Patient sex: M
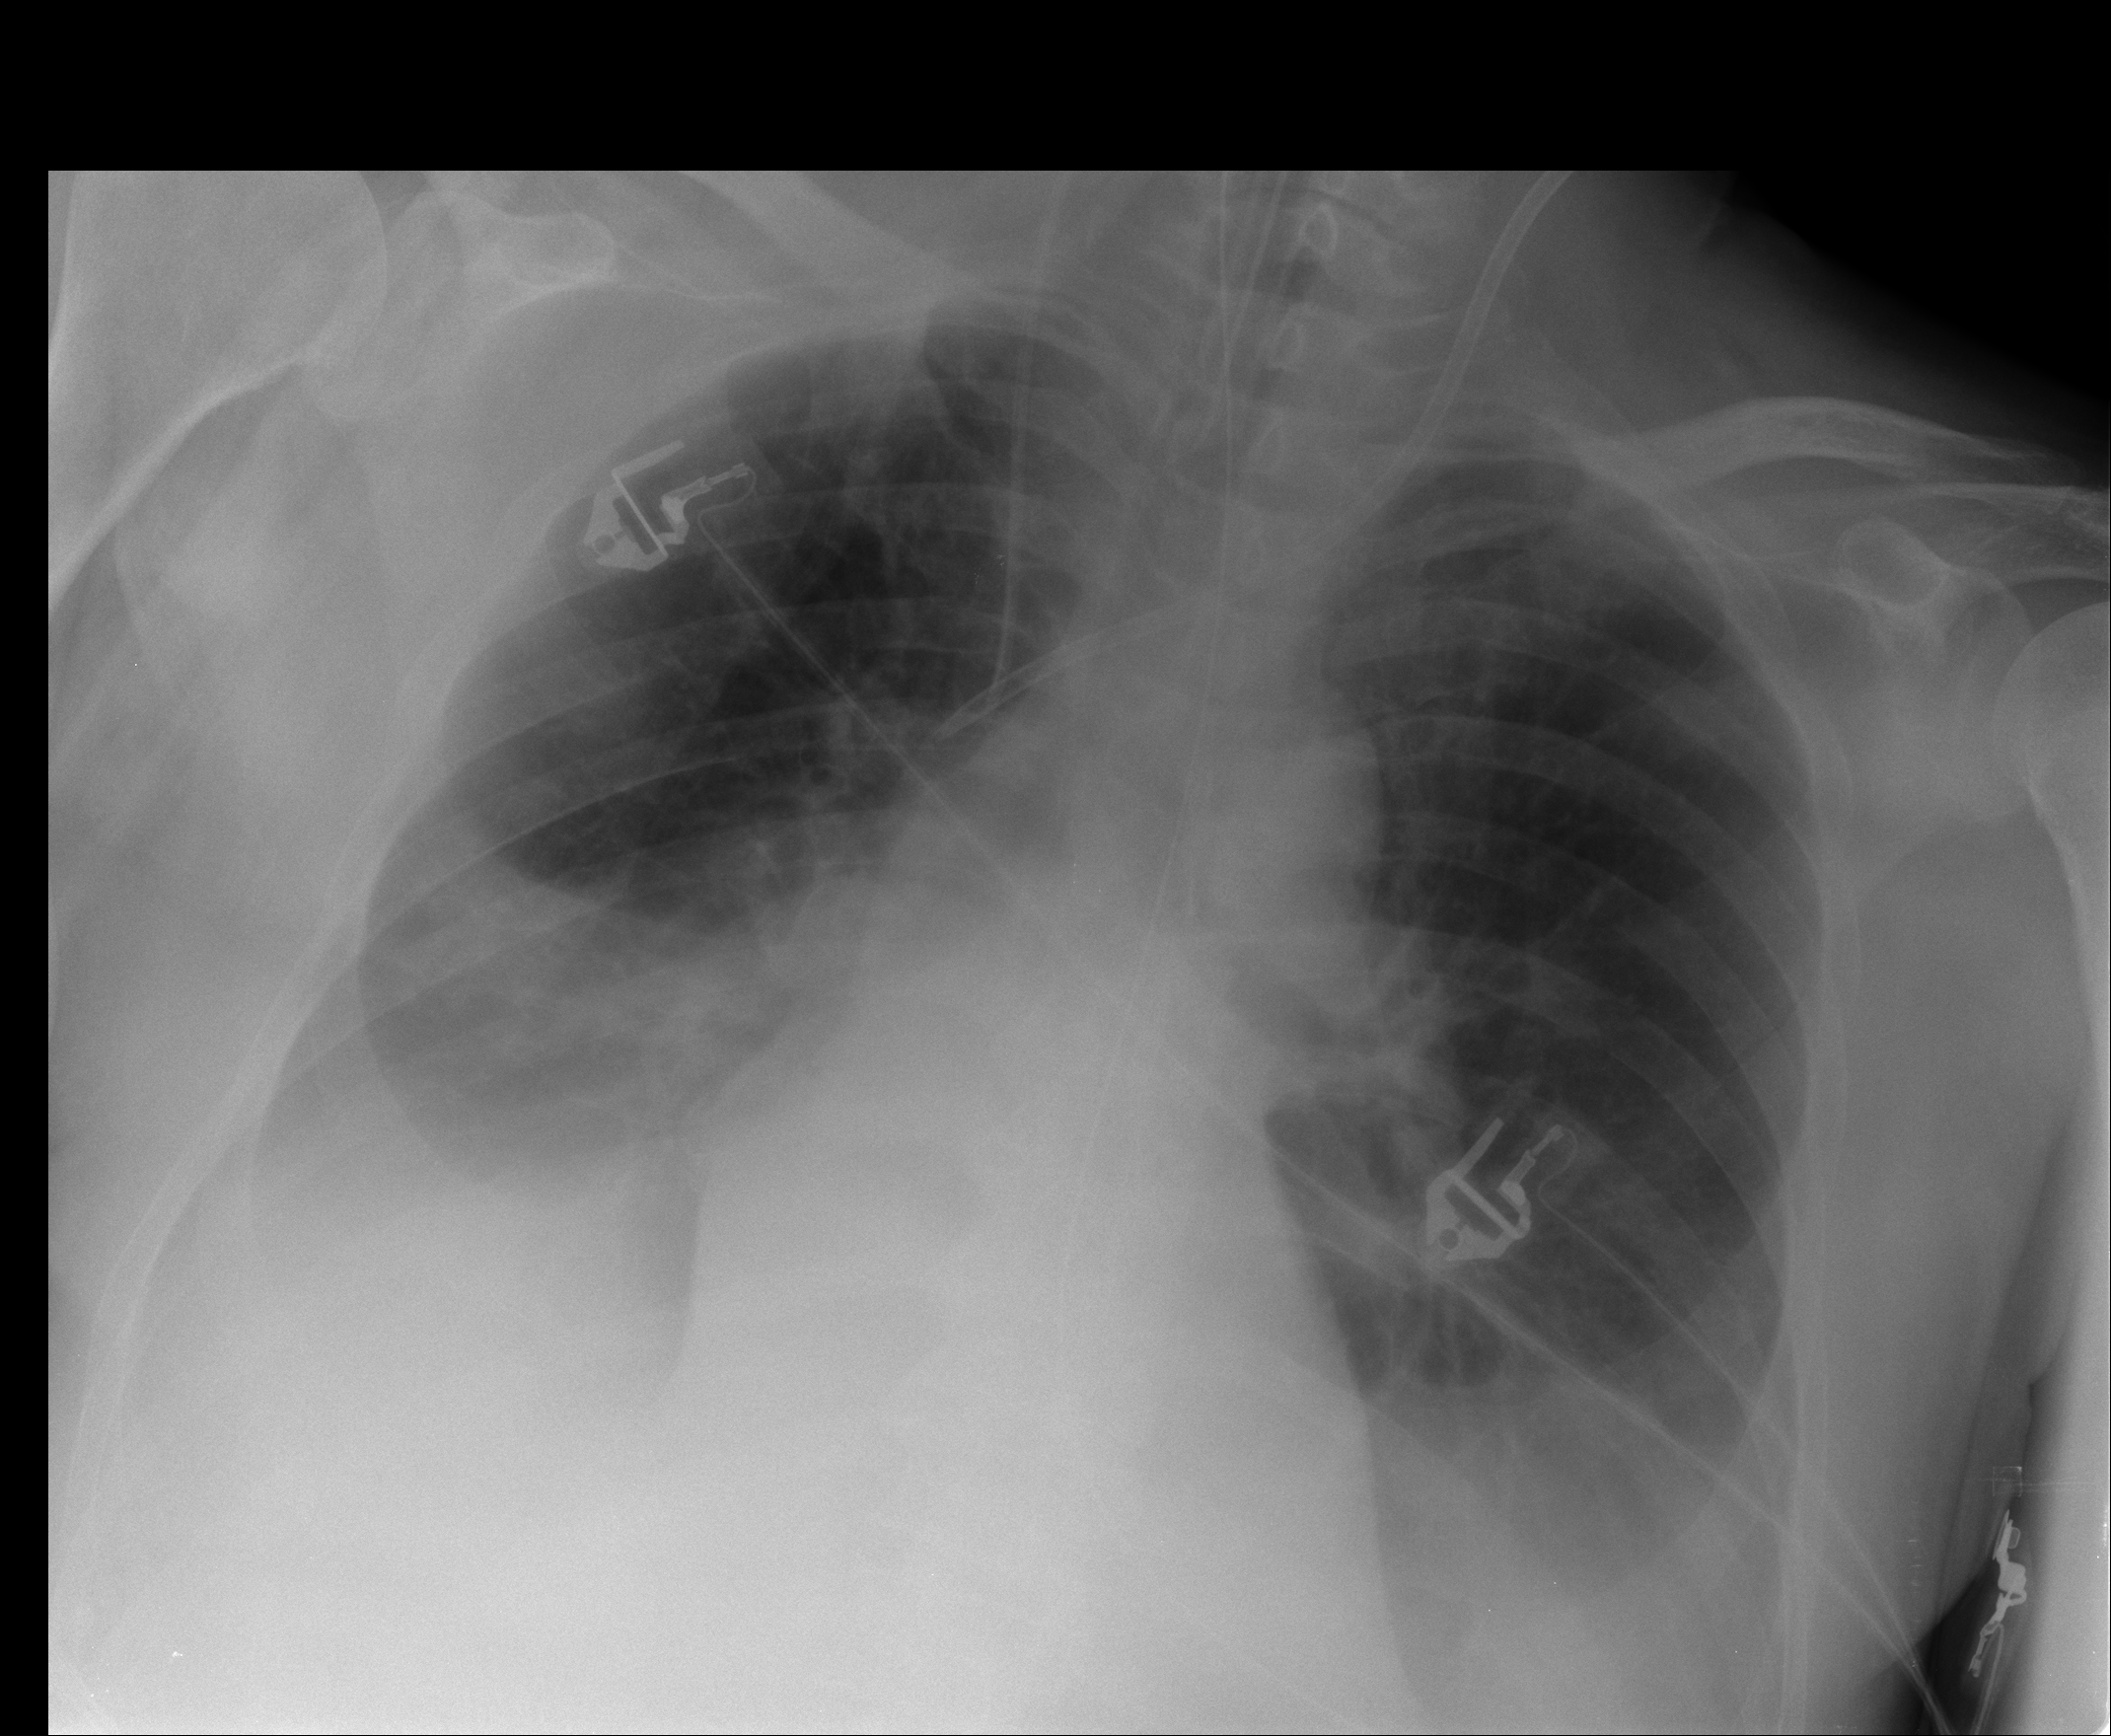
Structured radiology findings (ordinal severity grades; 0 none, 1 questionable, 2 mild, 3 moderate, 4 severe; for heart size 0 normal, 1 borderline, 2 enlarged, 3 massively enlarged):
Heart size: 0
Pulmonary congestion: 2
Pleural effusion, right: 3
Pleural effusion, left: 2
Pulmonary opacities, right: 1
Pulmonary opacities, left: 1
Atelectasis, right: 2
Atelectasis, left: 2